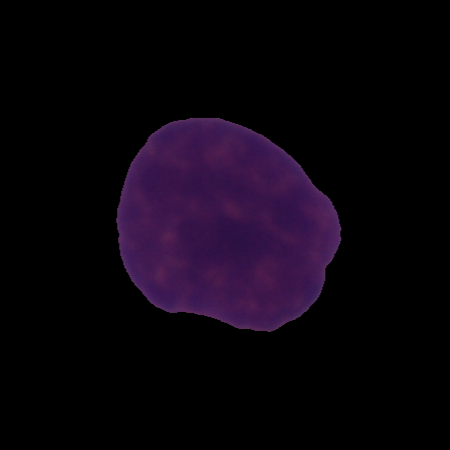
Label: cancer